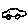
Label: car